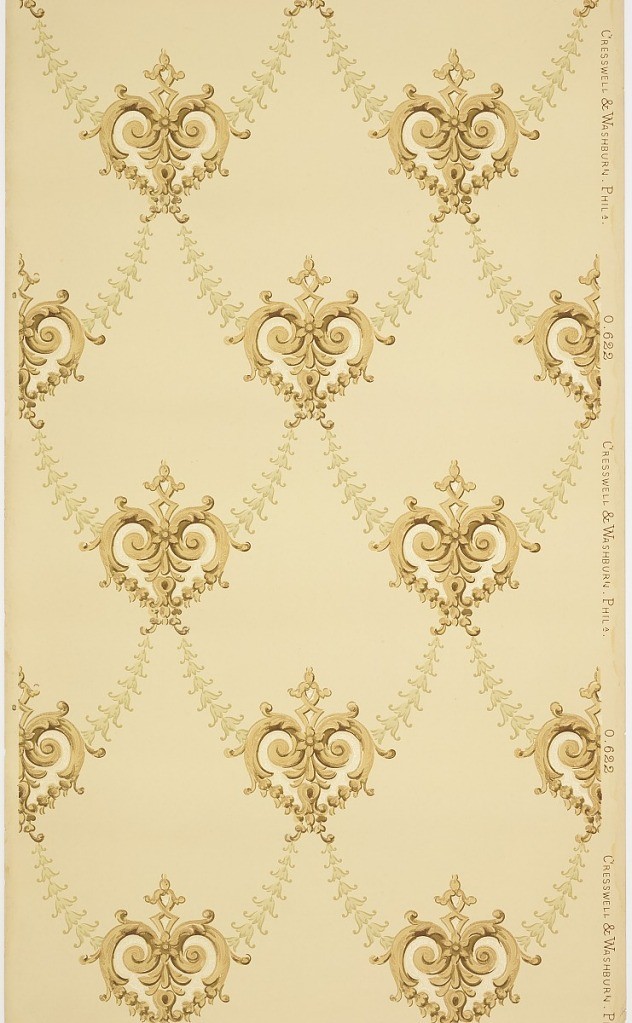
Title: Sidewall
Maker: Cresswell & Washburn Ltd, Philadelphia, Pennsylvania, 1880 - 1900
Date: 1905–1915
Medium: Machine-printed paper, mica
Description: Heart-shaped motifs form with acanthus and bell flowers, connected by lighter-colored bell flowers forming fish scale pattern. Printed in brown, tan, and light green on light tan ground.